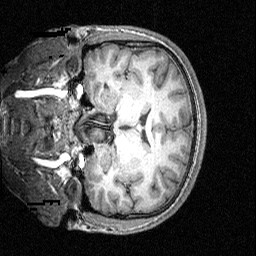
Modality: T1w
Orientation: coronal
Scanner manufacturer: siemens
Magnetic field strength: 3 T
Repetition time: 1.54 s
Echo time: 0.00304 s